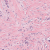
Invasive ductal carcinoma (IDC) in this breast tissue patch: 1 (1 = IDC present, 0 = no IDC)